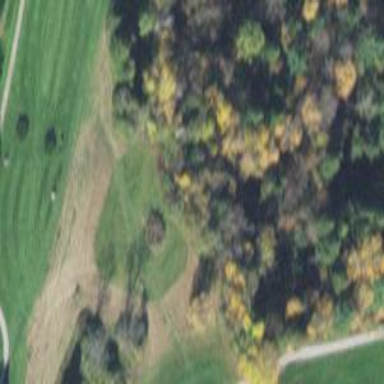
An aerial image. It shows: Golf rough area.